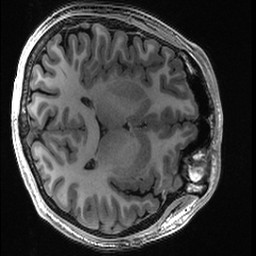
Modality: T1w
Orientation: axial